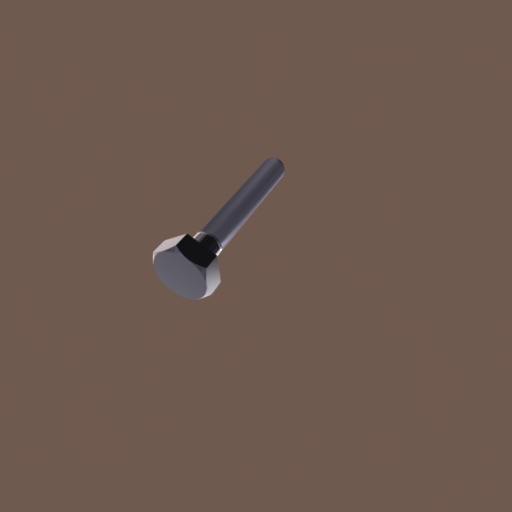
Label: bolt